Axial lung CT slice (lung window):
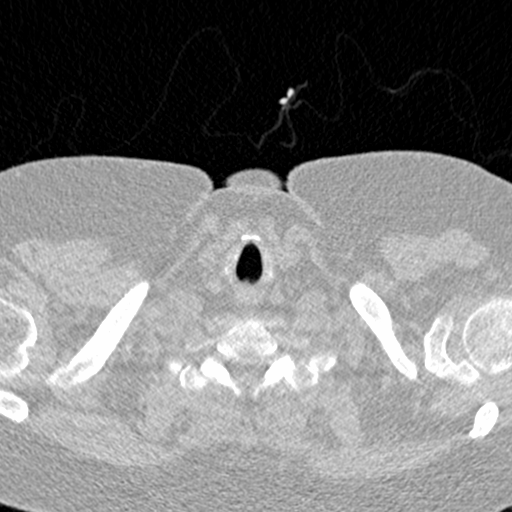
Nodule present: no